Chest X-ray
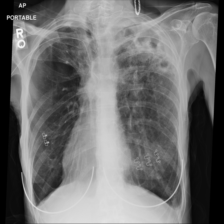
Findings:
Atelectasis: negative
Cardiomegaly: negative
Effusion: negative
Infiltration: negative
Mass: negative
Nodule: negative
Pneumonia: negative
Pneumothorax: negative
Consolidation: negative
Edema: negative
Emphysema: negative
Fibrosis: negative
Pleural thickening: positive
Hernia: negative